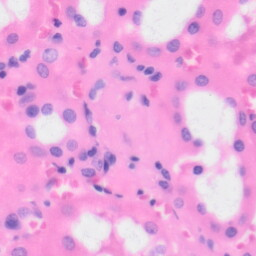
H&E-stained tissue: Kidney